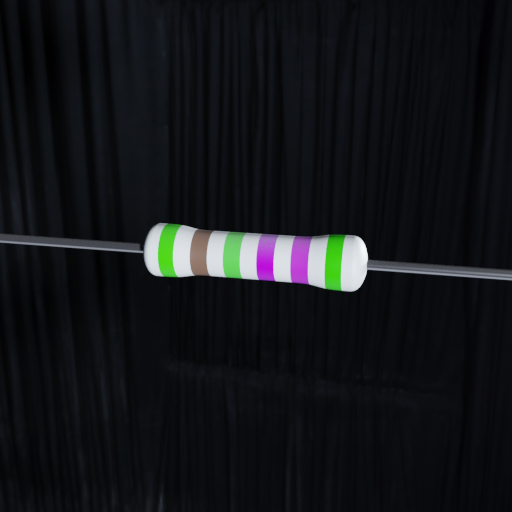
Resistor colour bands (in order): green, brown, green, violet, violet, green